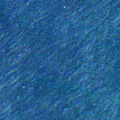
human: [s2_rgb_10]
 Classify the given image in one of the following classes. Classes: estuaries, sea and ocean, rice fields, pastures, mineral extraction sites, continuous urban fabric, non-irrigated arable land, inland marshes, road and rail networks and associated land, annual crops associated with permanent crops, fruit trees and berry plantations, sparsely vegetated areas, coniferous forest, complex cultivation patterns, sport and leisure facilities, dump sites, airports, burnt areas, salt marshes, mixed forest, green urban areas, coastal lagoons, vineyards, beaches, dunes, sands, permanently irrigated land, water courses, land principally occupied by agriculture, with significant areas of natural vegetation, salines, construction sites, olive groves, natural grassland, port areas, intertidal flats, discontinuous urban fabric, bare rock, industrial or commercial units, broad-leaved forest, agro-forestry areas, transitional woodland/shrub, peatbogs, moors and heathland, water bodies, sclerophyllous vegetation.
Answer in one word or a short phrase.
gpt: sea and ocean